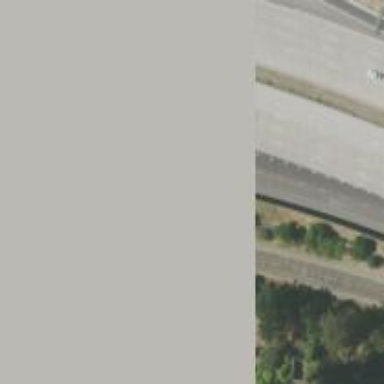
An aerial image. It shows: Motorway link.